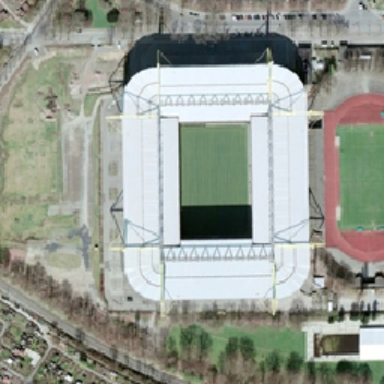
The stadium and playground are surrounded by three roads with two green trees on the side .